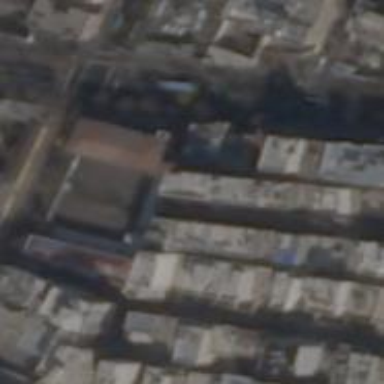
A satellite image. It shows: School.